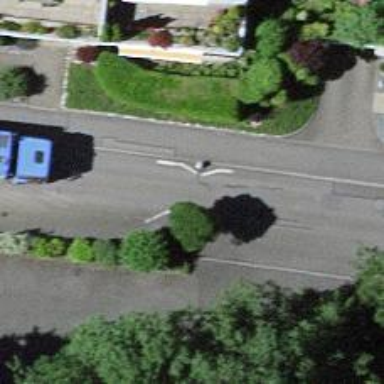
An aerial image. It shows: Chicane for traffic calming.